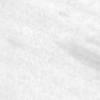
Label: change